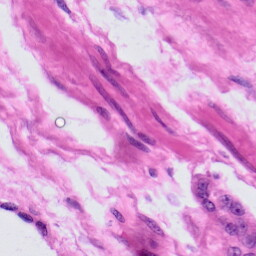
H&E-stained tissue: Prostate